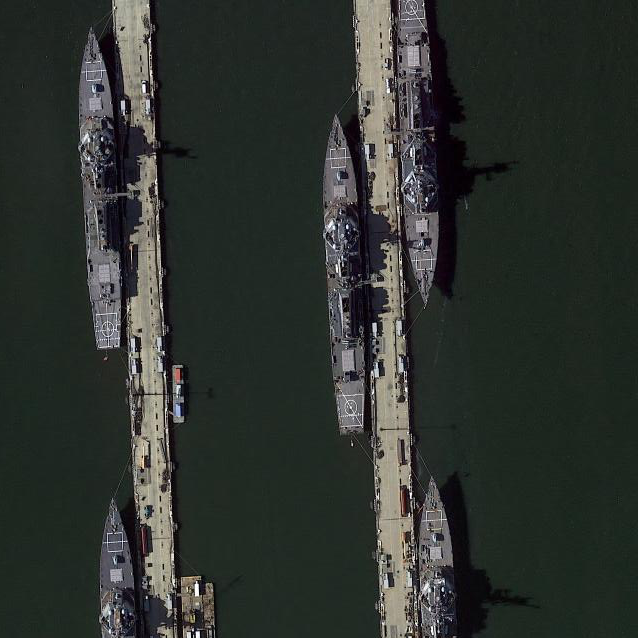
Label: destroyer